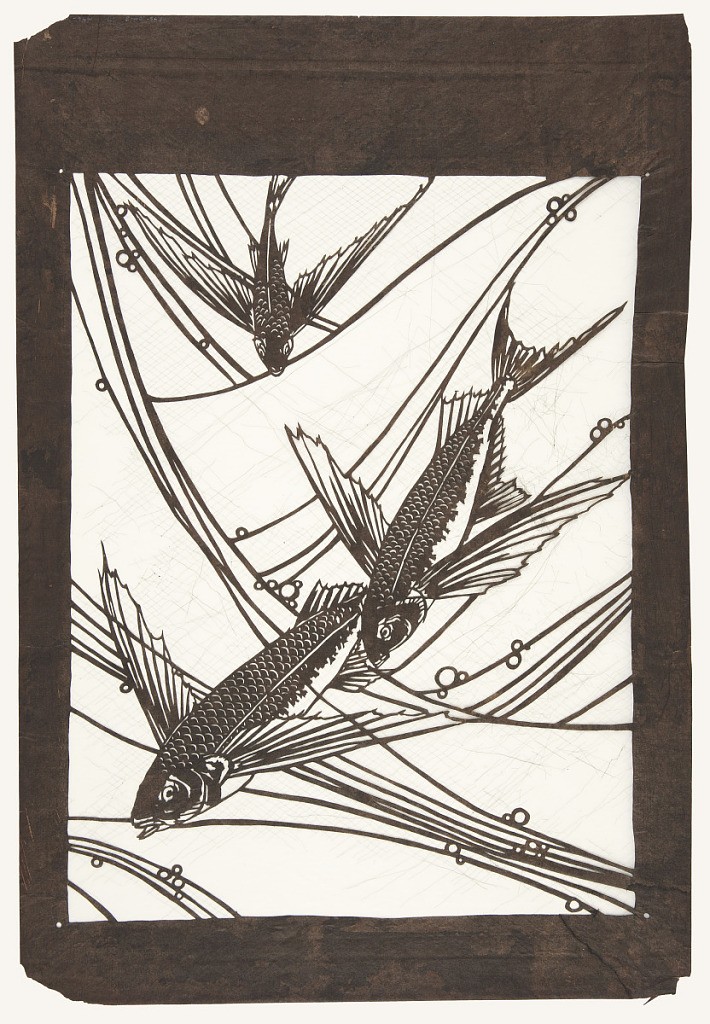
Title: Flying Fish
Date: late 19th–early 20th century
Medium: Mulberry paper (kozo washi) treated with fermented persimmon juice (kakishibu), silk threads (itoire)
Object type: Katagami
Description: Three flying fish are shown in mid-flight among and between waves. The abstracted waves are depicted as diagonal  linear lines. Since there are large gaps of stencil cut away there are many silk threads which have been attached to support the structure of the piece.